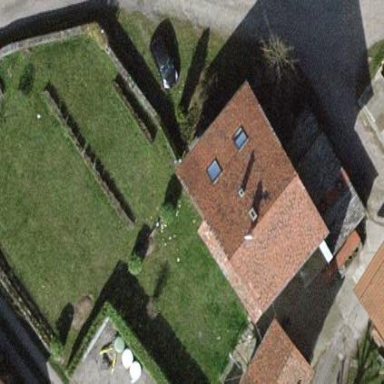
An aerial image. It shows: Simple and straightforward house.